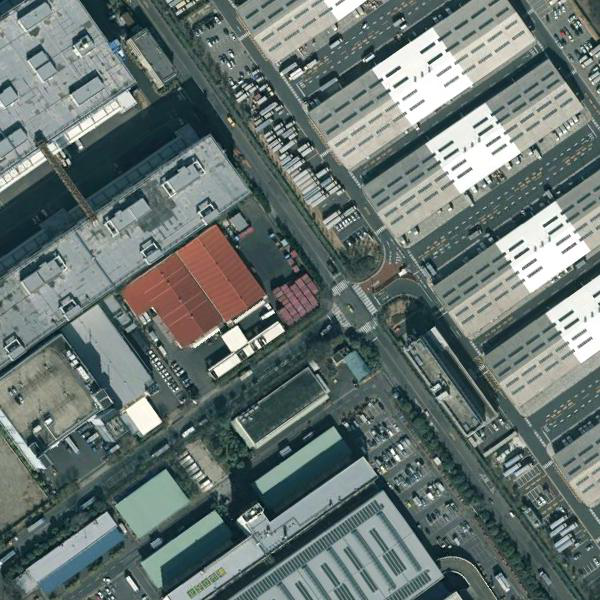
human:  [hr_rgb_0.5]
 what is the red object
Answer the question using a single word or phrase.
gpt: building